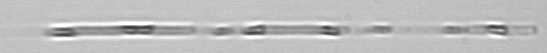
Label: Leptocylindrus